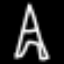
Label: The Eiffel Tower